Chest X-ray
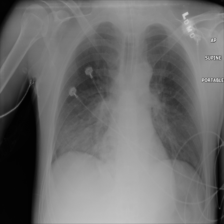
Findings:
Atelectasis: negative
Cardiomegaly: negative
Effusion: negative
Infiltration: negative
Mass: negative
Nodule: negative
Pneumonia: negative
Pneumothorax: negative
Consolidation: negative
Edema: negative
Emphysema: negative
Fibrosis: negative
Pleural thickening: negative
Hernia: negative